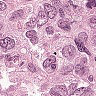
Metastatic tissue present: yes